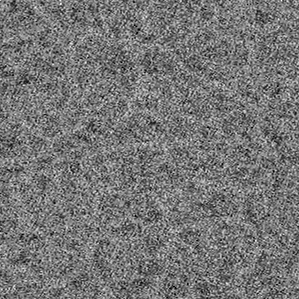
Label: frost